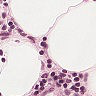
Metastatic tissue present: no